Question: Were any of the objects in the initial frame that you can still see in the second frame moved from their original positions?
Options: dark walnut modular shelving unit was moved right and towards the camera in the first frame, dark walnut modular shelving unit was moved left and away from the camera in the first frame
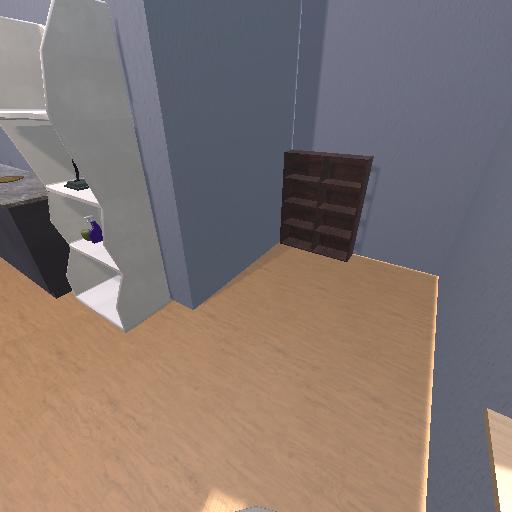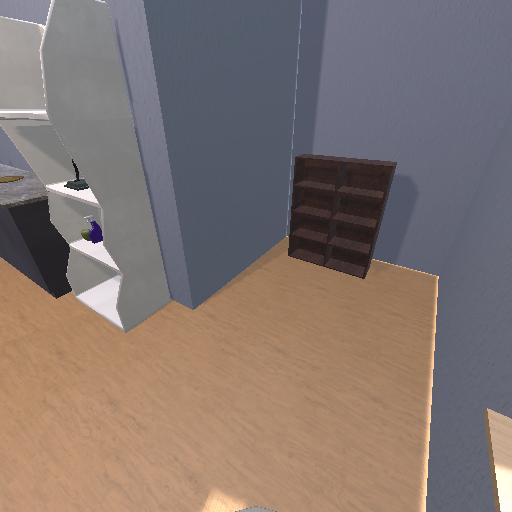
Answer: dark walnut modular shelving unit was moved right and towards the camera in the first frame